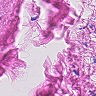
Metastatic tissue present: no